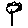
Label: flower